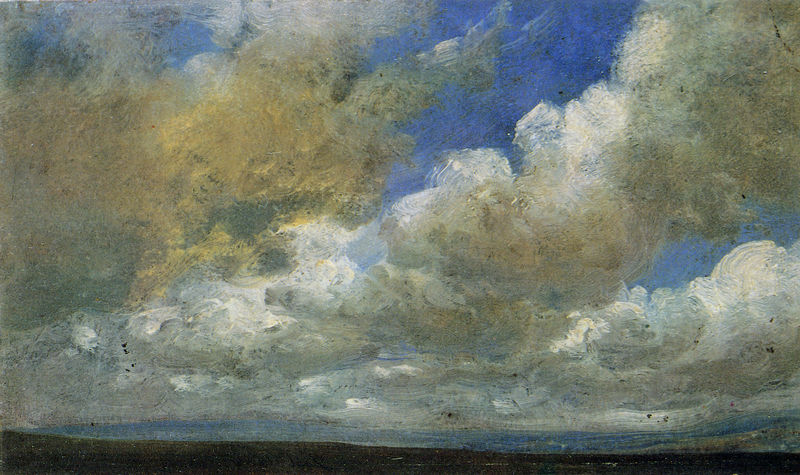
Titel: Wolkenstudie mit Horizont
Künstler: Johan Christian Clausen Dahl
Standort: Berlin
Institution: Alte Nationalgalerie
Schlagwörter: berg, blau, dunkel, gemälde, gewitter, himmel, meer, schatten, wasser, weiß, wolken, gelb, impressionismus, landschaft, see, ufer, braun, grau, licht, orange, schwarz, vordergrund, gras, wolke, beige, weit, öl, ebene, erde, ferne, horizont, hügel, natur, weite, wind, flach, pastos, sonne, land, gold, kontrast, bewölkt, küste, strand, düster, studie, berge, leer, öde, nebel, romantik, sturm, turner, wetter, gris, ölfarben, impression, panorama, blanc, flecken, kontraste, moor, romantisch, ölskizze, worpswede, caspar david friedrich, gelblich, ciel, paysage, azur, bleu, pluie, and, nuage, nuages, unschärfe, naturstudie, prairie, tableau, mer, william turner, strum, tiefer horizont, naturschauspiel, klima, nuées, endlos, endlosigkeit, friedich, kumulus, duckel, königsblau, blkau, klime, tubenfarbe, tubenfarben, haufenwolken, pinselduktus sichtbar, angel, oiesaeu, cumuluswolken, peiture, nymbus